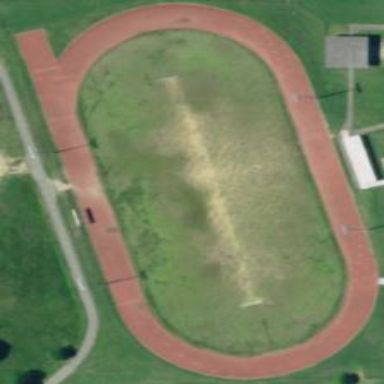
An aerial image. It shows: Athletic track located in leisure land area.